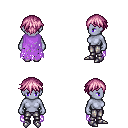
a pixel art fantasy rpg character, female body template, dark elf, purple skin, maroon tattered cape, metal pants, pink short bangs hairstyle, metal boots, four views (front, back, left, right), 2x2 character sprite sheet, small pixel art, hard edges, no anti-aliasing